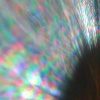
Label: sunburn